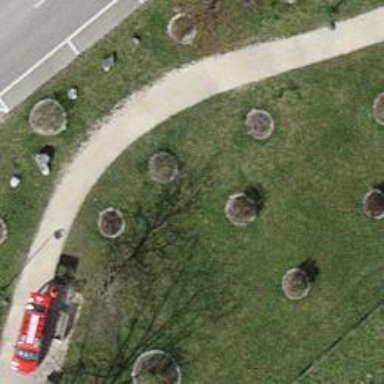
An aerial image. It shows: Shrub in its natural environment.